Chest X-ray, AP view. Patient: 62 years old, sex M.
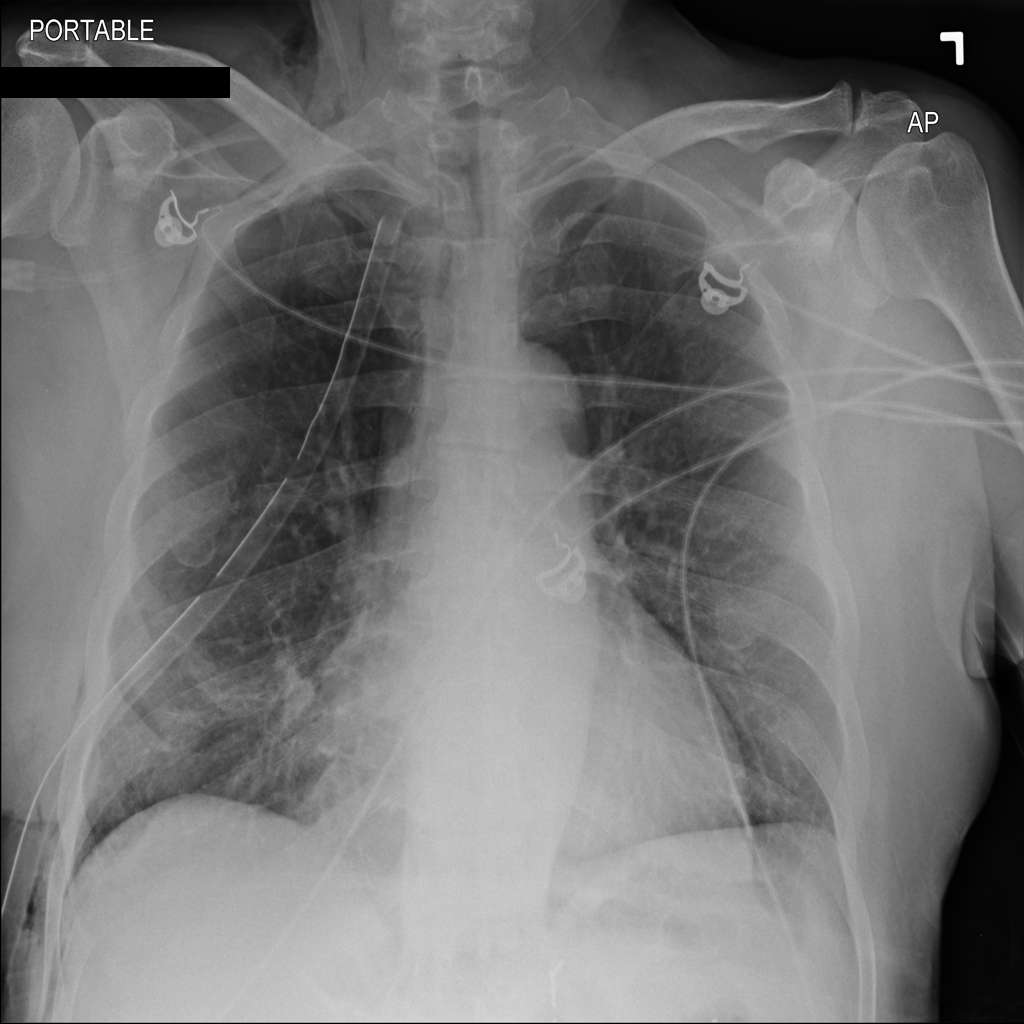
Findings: No Finding